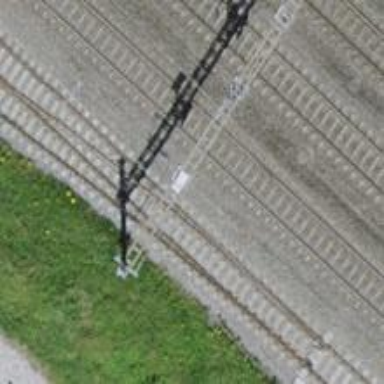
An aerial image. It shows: Railway switch.